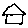
Label: house